Interaction volume radius: 10 \u00c5
Interaction volume height: 10 \u00c5
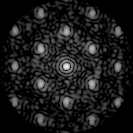
Disorder parameter: 0.321